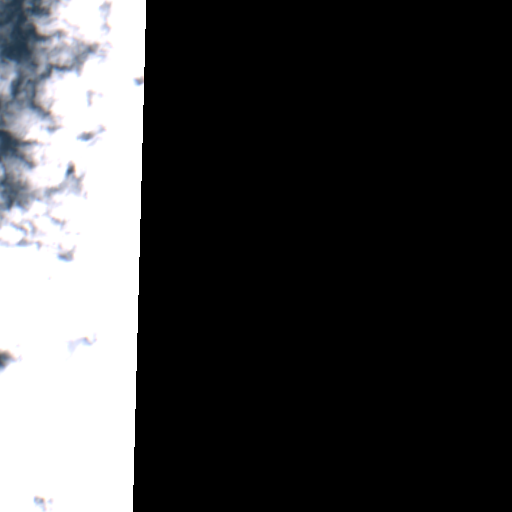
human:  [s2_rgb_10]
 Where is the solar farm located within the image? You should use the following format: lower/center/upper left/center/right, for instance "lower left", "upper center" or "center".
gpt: The solar farm is located in the upper left of the image.
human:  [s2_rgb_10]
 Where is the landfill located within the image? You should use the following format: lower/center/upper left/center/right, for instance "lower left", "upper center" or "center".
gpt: There is no landfill in the image.